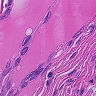
Metastatic tissue present: no